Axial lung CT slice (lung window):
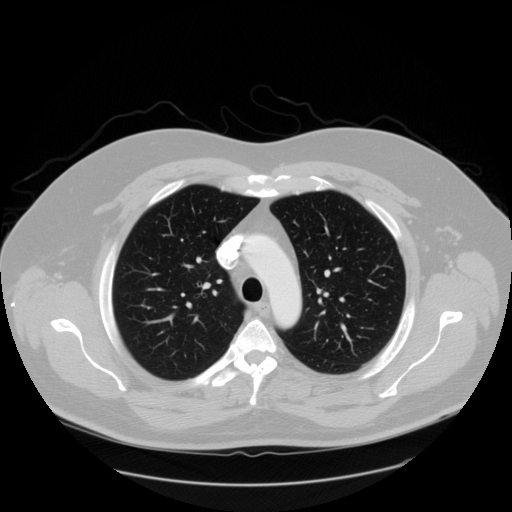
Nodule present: no